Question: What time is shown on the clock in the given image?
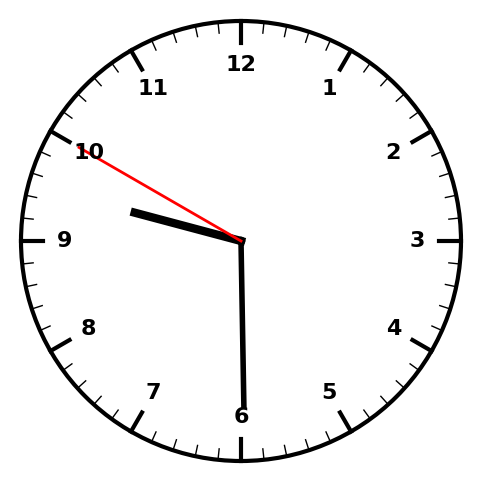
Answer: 09:29:50